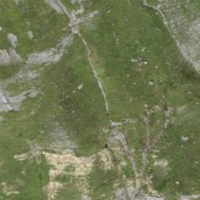
EUNIS habitat code: 23
Species observed at this site:
Aricia artaxerxes